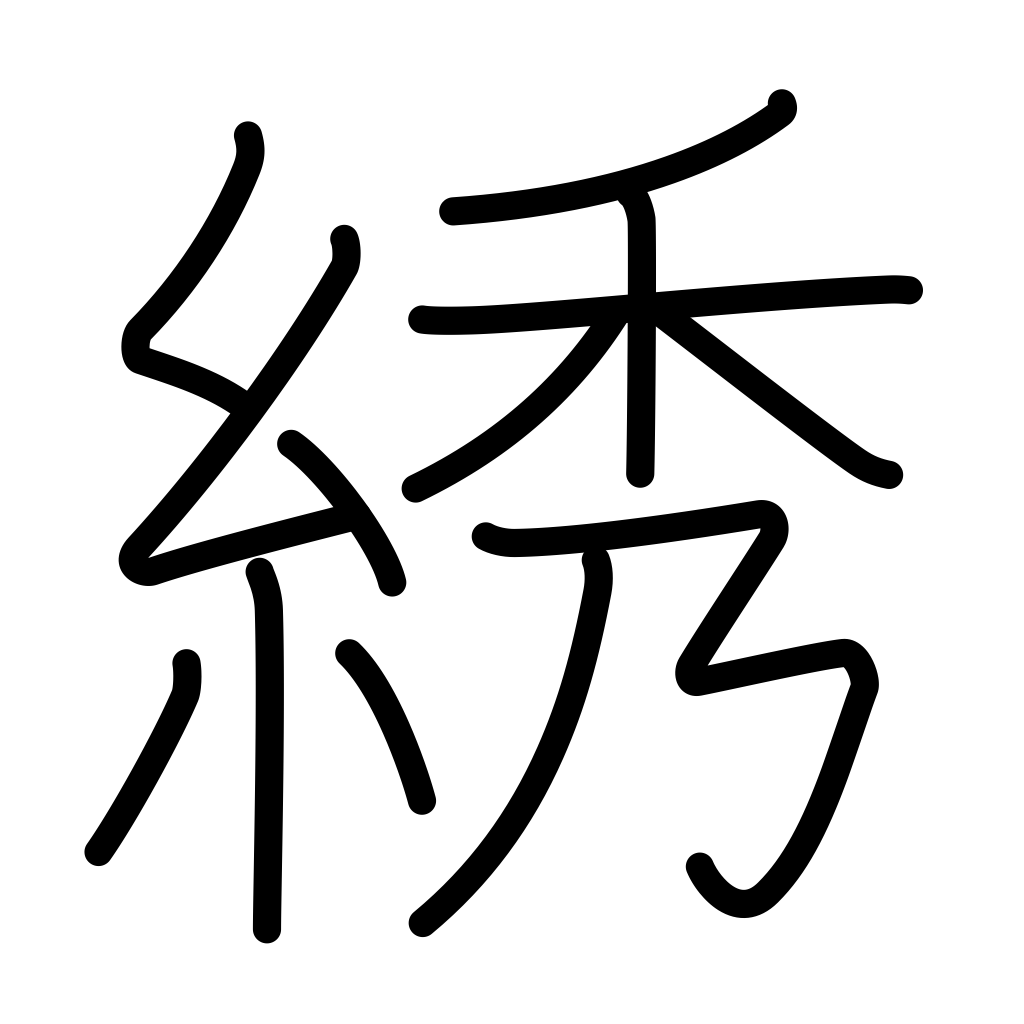
Meaning: embroidery